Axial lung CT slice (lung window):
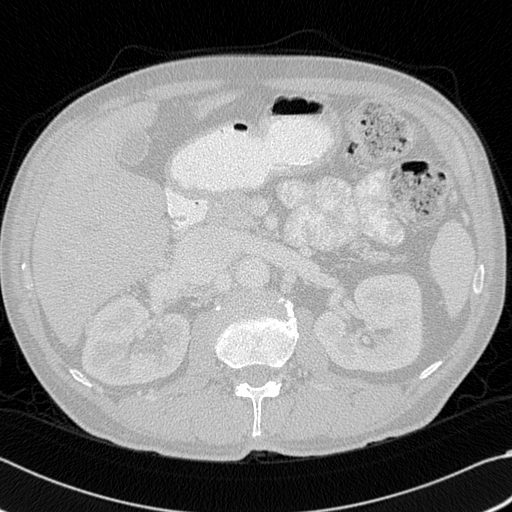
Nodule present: no